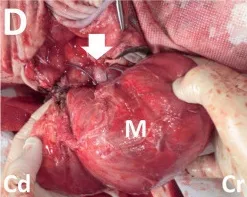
Photos of the surgical procedure for resection of the back mass. (D) The part of the vessel's entry (arrow) to the mass (M) is sutured.
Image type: medical_photograph (other_medical_photograph)